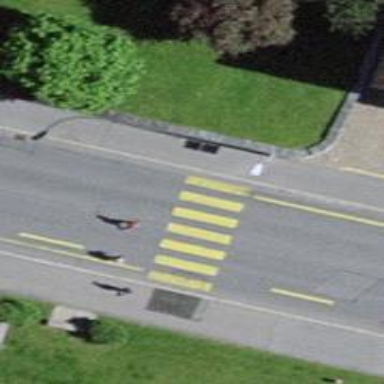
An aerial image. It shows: Zebra crossing on the road.